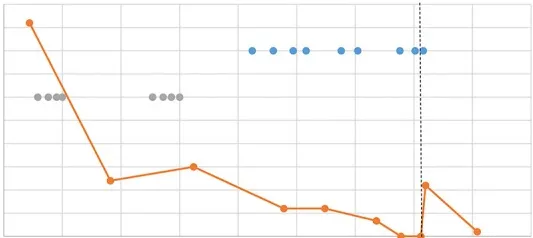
A magnified view of viral loads of PB19 (notice the Y axis difference) from the initiation of the second course of intravenous immunoglobulin IVIg = intravenous immunoglobulin 500 mg/kg (gray dot); CDV = cidofovir 0.5 mg/kg (blue dot); dotted line = day of transplantation.
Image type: chart (chart)